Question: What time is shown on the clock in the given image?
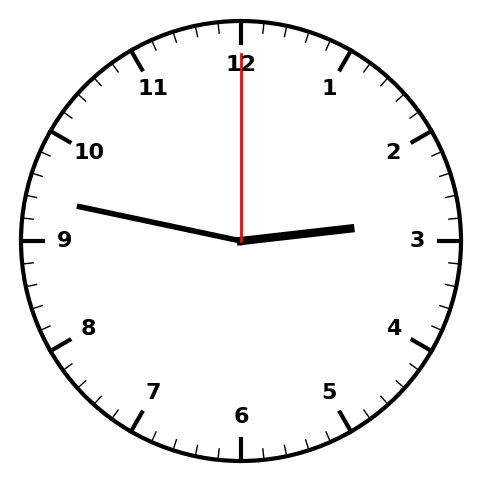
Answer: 02:47:00